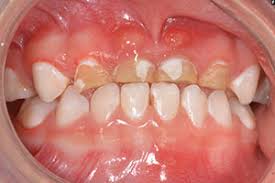
Condition: Caries